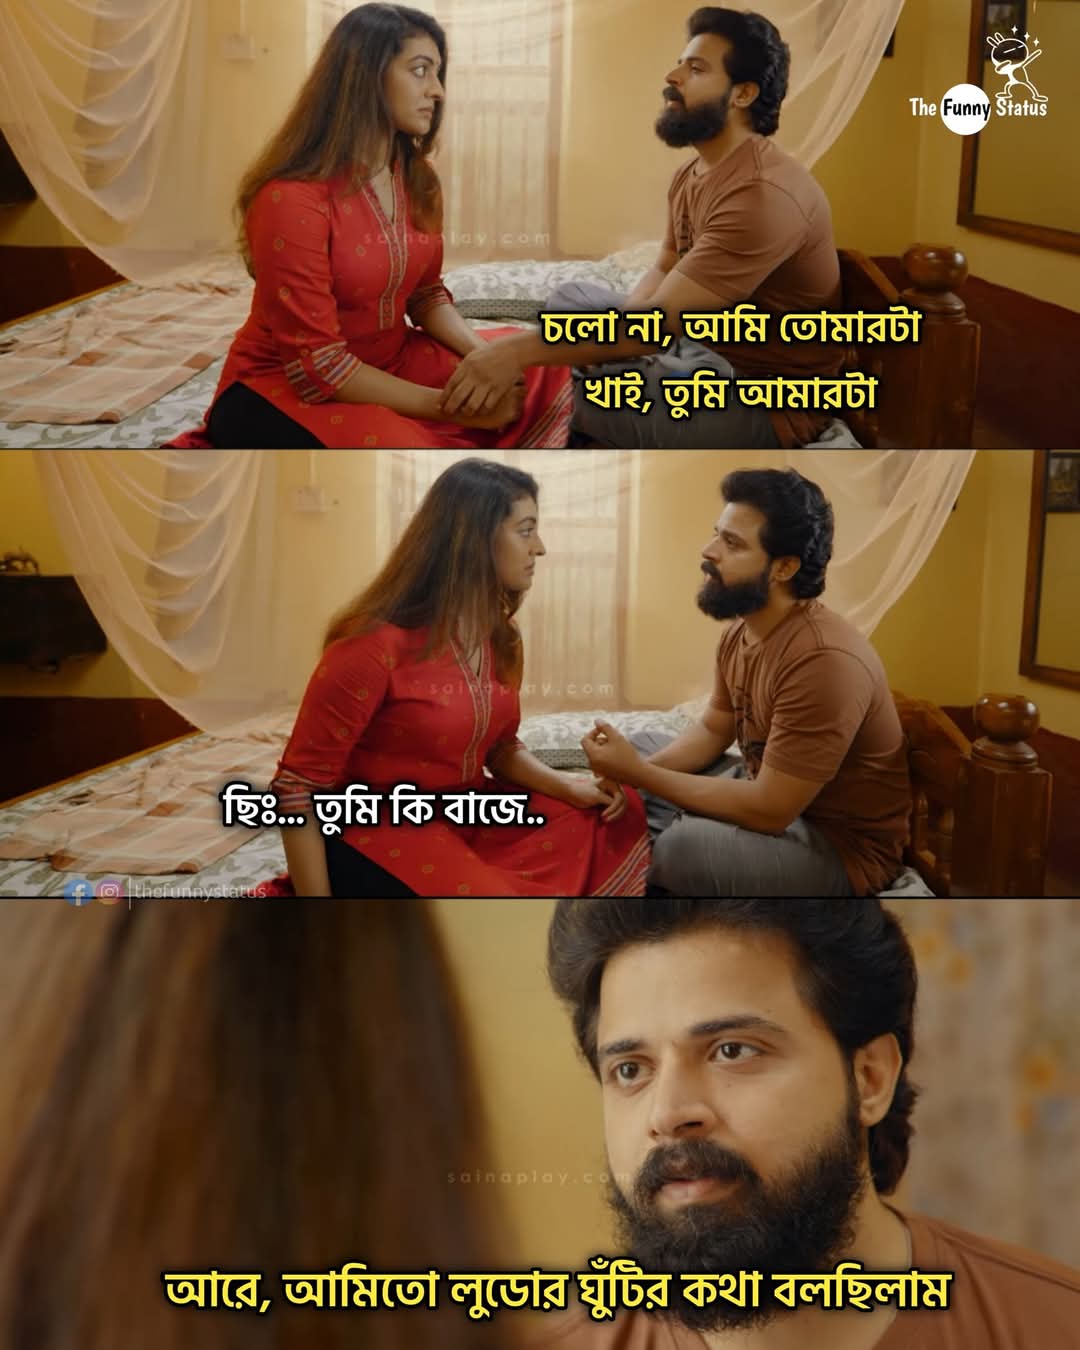
Text: চলো না, আমি তোমারটা খাই, তুমি আমারটা
ছিঃ... তুমি কি বাজে..
আরে, আমিতো লুডোর ঘুঁটির কথা বলছিলাম
Label: Non Hate